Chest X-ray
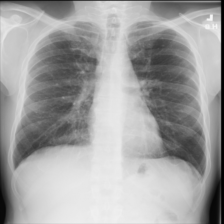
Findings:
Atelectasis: negative
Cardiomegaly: negative
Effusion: negative
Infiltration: negative
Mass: negative
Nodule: negative
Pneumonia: negative
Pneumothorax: negative
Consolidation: negative
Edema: negative
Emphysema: negative
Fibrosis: negative
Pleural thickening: negative
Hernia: negative